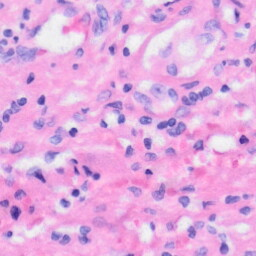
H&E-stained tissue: Liver